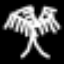
Label: palm tree